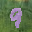
Label: 9